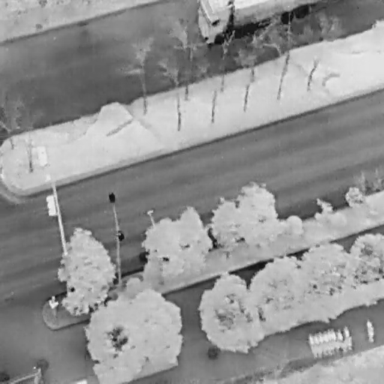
There are 11 objects shown in the infrared image, including nine Bicycles, a Person, and an OtherVehicle.